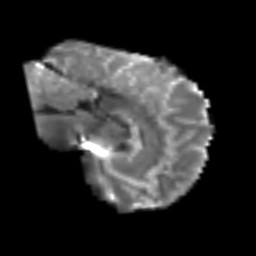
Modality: T2w
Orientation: sagittal
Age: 49
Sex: male
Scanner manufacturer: siemens
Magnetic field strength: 3 T
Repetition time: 6.1 s
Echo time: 0.101 s